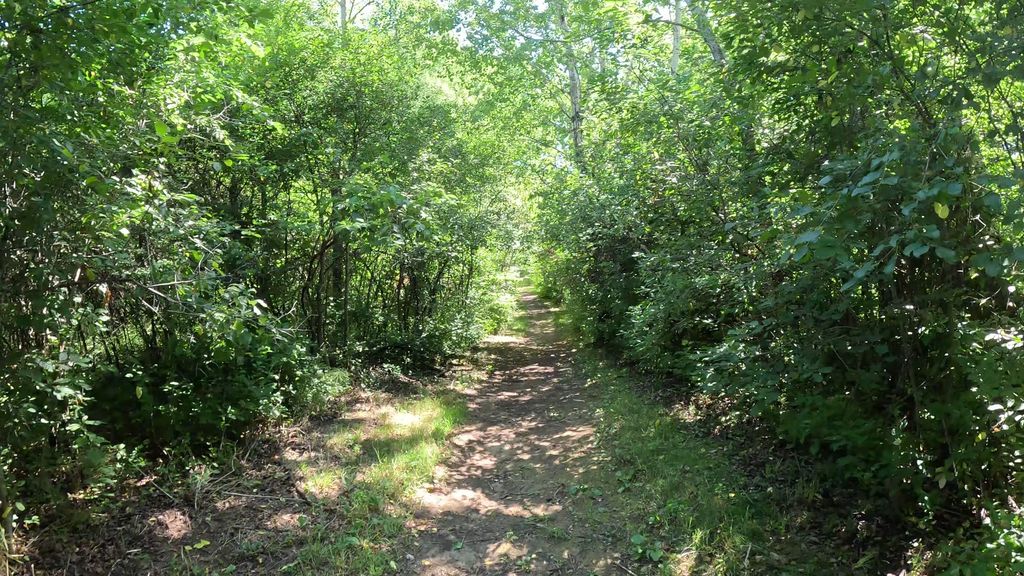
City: ottawa-gatineau